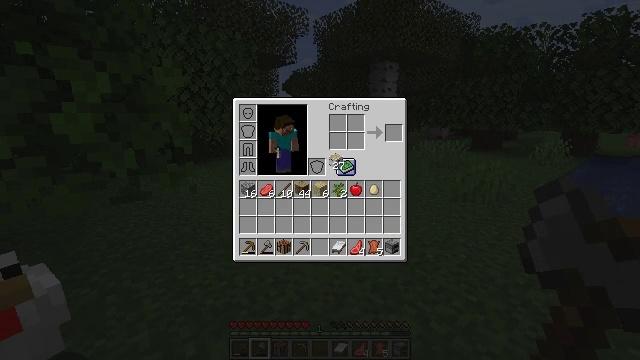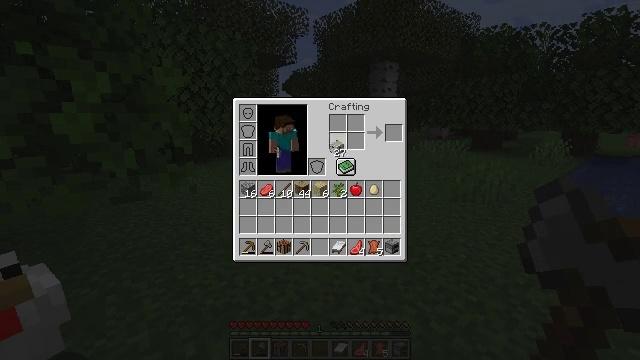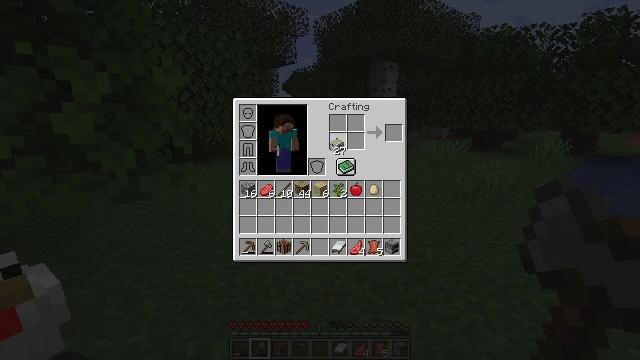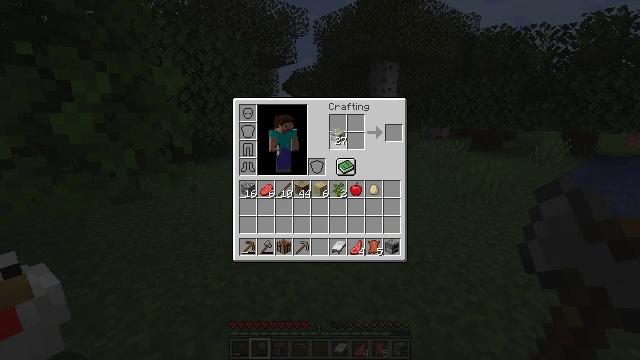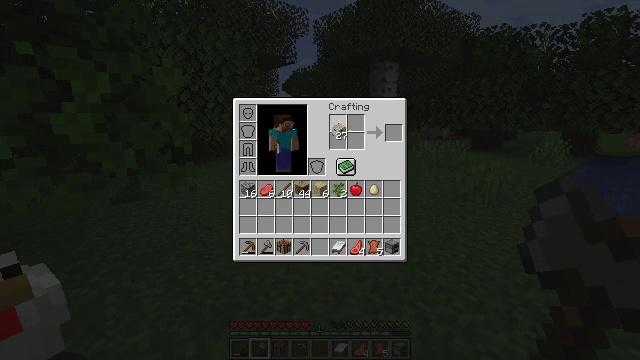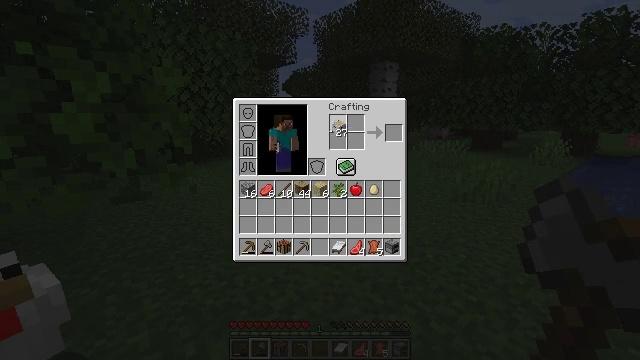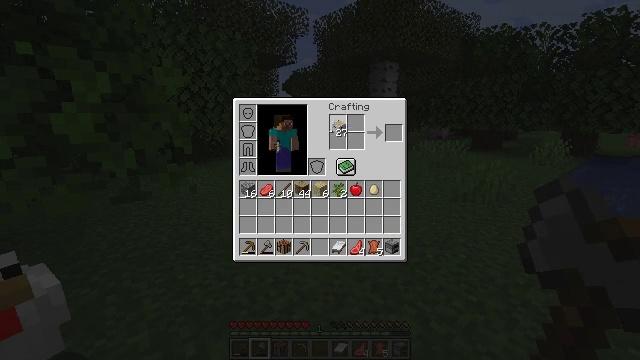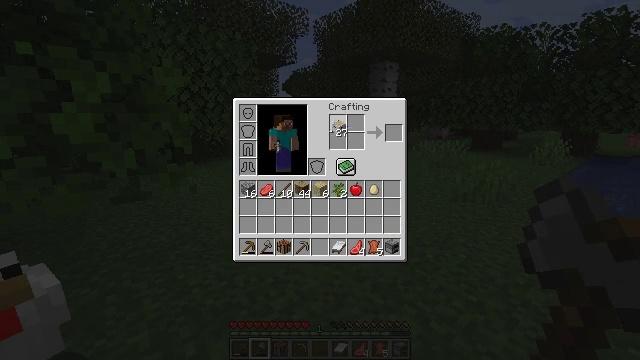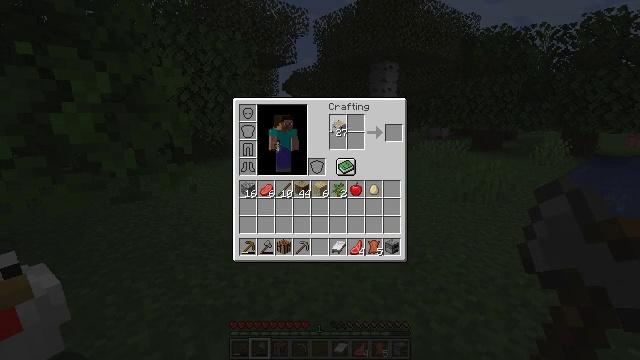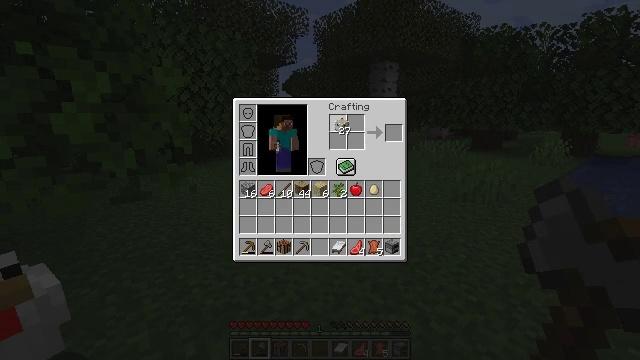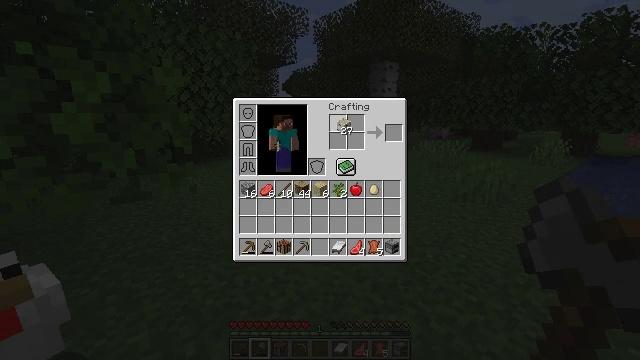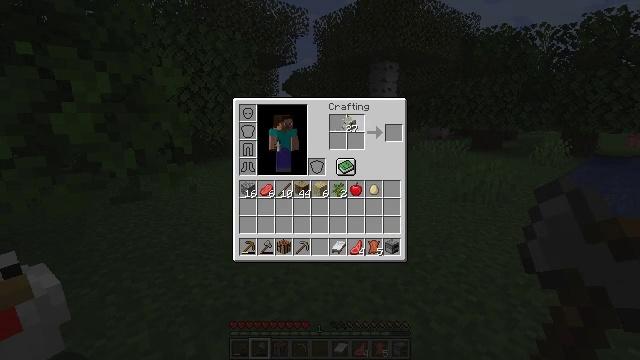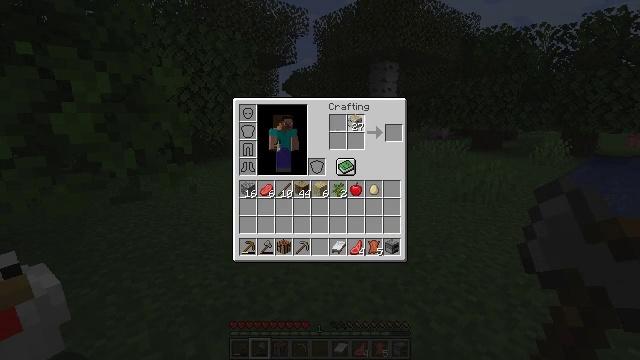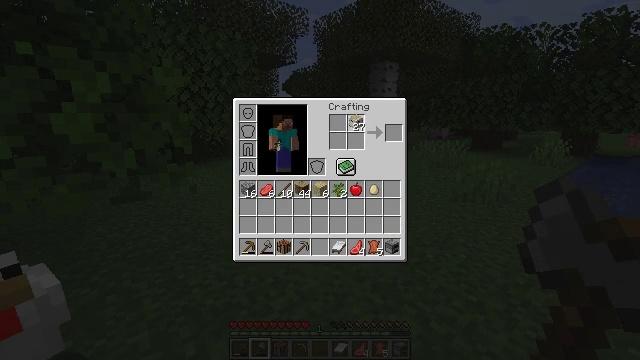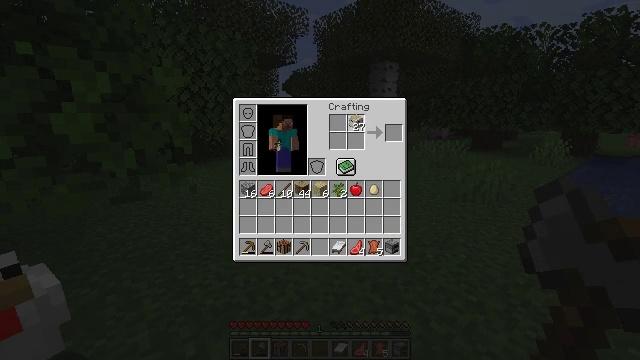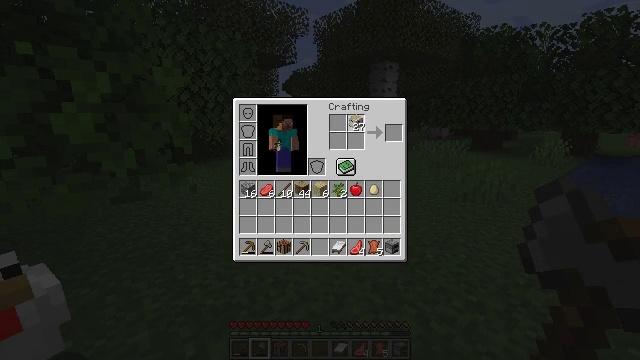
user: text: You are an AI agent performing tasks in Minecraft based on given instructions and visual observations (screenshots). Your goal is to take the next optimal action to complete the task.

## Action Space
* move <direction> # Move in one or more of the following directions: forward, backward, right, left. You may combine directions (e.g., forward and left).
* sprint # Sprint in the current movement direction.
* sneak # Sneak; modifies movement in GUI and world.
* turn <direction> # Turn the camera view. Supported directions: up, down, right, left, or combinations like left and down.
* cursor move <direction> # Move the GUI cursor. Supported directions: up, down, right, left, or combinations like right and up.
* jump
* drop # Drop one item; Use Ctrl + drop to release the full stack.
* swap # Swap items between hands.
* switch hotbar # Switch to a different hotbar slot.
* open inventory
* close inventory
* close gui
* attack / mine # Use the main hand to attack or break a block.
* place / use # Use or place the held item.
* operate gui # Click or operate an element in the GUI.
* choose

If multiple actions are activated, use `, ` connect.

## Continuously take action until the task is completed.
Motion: motion action
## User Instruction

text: Craft wood from birch logs.
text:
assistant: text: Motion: cursor move up
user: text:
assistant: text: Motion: no_op
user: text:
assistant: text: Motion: cursor move up
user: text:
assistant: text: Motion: no_op
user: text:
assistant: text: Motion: no_op
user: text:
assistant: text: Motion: no_op
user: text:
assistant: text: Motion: no_op
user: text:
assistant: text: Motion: no_op
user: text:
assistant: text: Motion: no_op
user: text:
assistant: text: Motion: no_op
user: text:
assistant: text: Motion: no_op
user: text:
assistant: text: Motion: no_op
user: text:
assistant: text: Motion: no_op
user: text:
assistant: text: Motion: no_op
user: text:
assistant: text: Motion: no_op
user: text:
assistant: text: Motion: no_op
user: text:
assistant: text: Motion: no_op
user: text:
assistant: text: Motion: no_op
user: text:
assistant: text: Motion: no_op
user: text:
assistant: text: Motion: no_op
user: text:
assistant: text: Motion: no_op
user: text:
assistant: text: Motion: no_op
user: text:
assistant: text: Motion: no_op
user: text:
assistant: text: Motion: no_op
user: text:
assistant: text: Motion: no_op
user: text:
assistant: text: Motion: no_op
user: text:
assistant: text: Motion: no_op
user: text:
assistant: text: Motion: no_op
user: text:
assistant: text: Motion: no_op
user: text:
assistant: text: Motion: choose